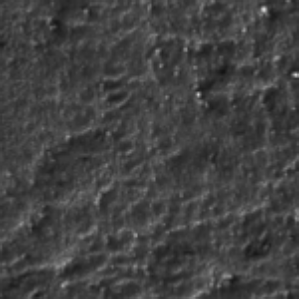
Label: frost